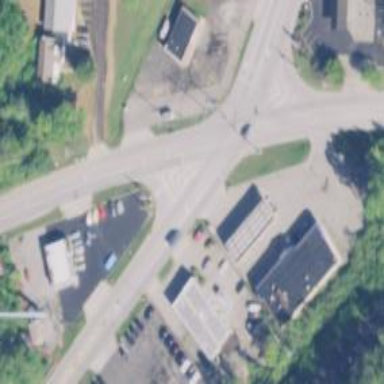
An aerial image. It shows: Solid stop line on the road at stop sign.